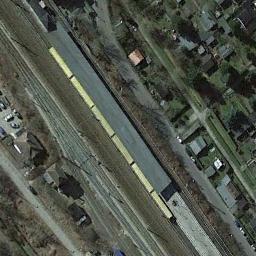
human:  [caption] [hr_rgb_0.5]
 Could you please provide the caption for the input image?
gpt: There are several rows of buildings on one side of the railway .

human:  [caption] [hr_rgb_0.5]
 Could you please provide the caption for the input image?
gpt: These railways go through a residential area and a white train is on the railway .

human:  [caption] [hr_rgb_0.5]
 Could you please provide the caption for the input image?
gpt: There are several buildings beside the railway .

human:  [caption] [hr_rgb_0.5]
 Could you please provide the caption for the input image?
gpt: The railway is next to the grass and houses .

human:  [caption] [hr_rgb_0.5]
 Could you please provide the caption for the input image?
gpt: There are some buildings beside the railway with one yellow train .